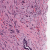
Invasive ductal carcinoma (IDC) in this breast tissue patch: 0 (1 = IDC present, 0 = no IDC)